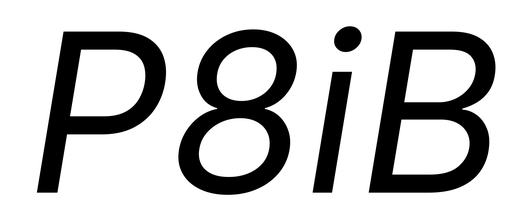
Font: Inter-Italic_Italic